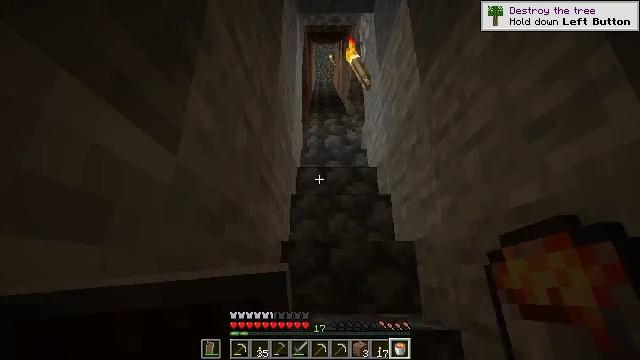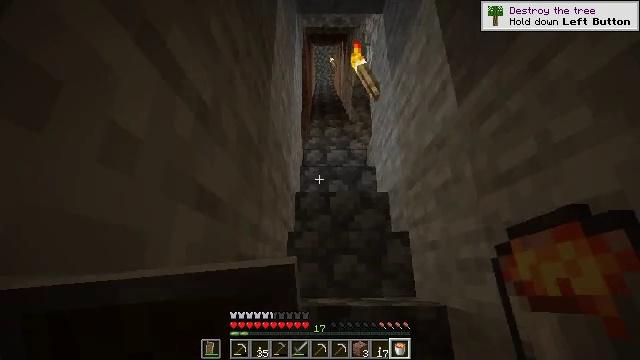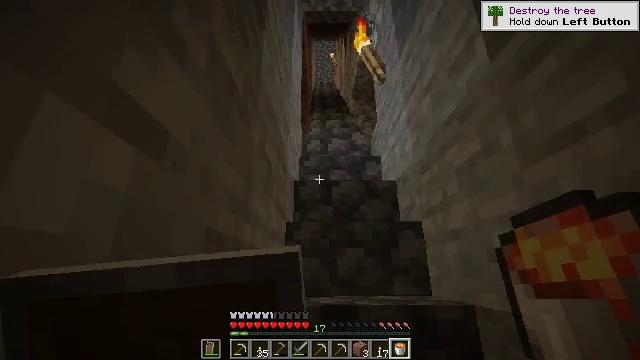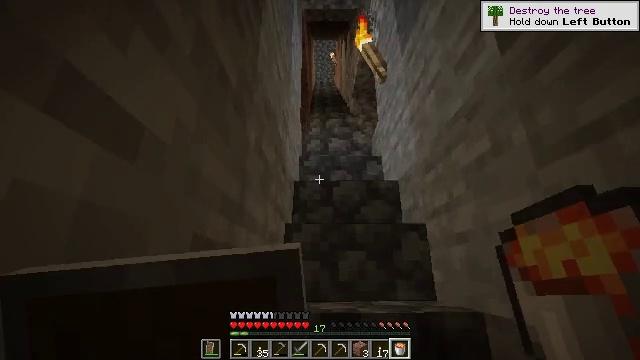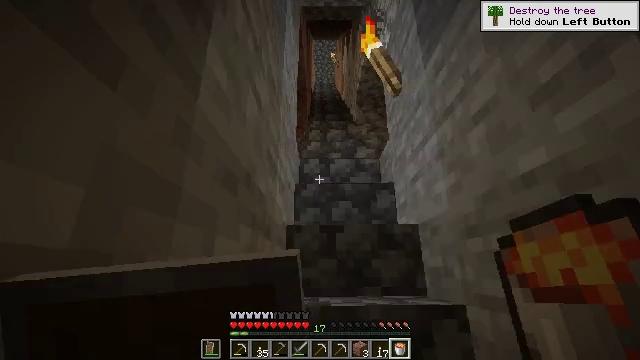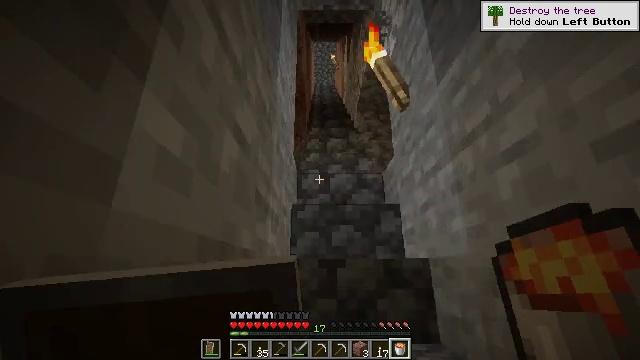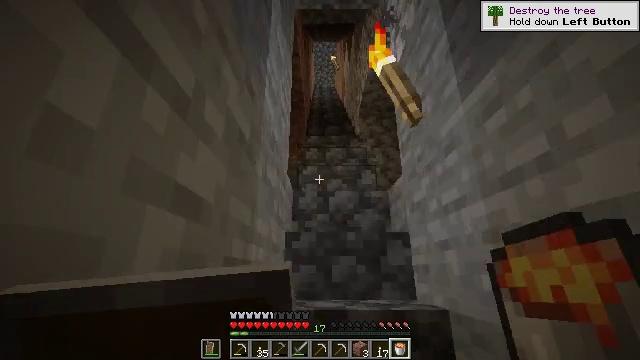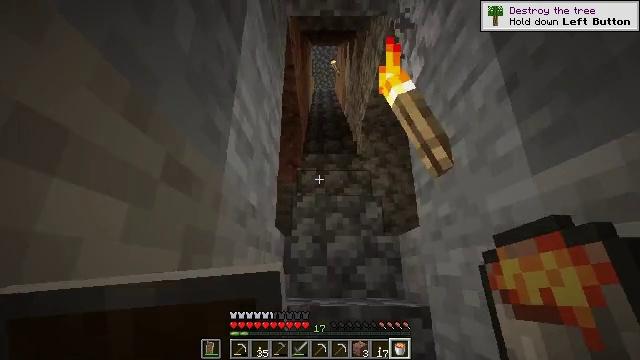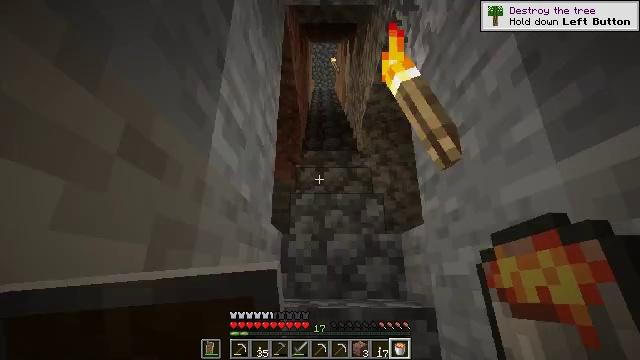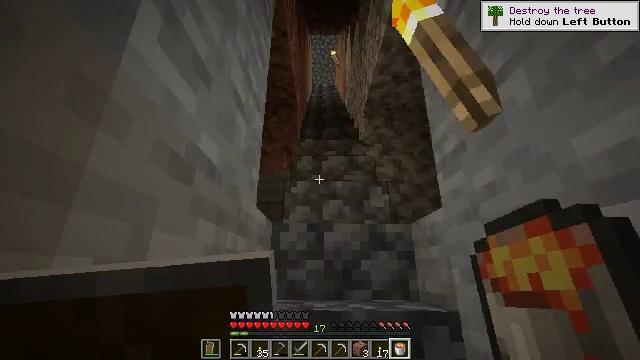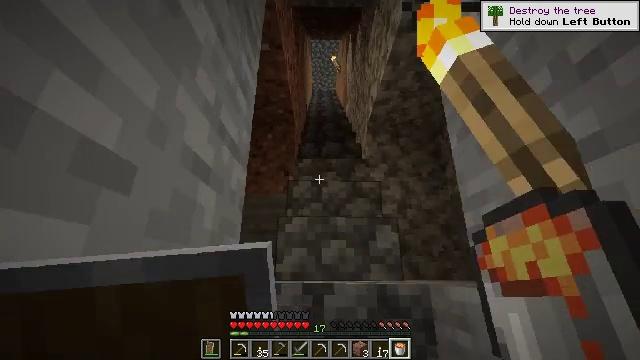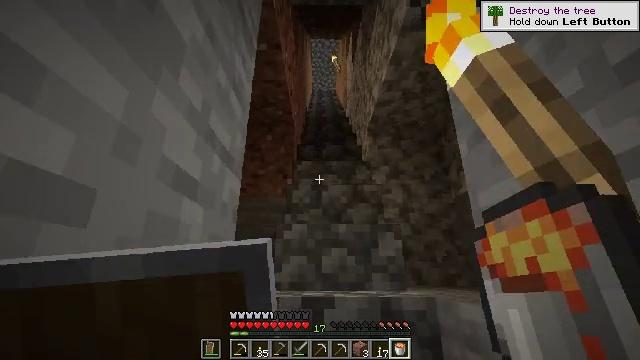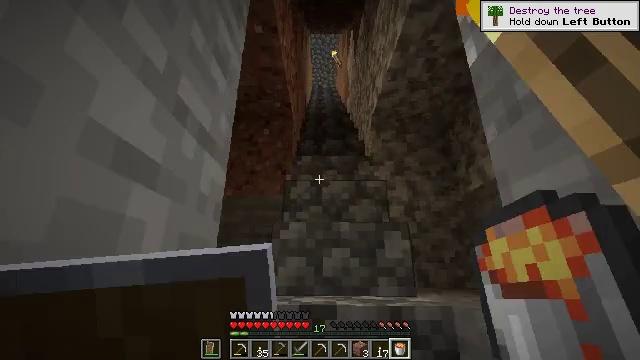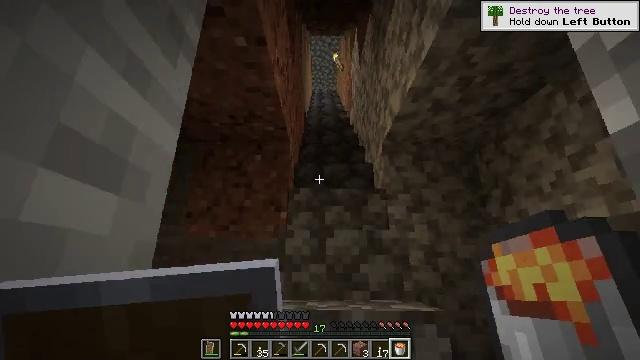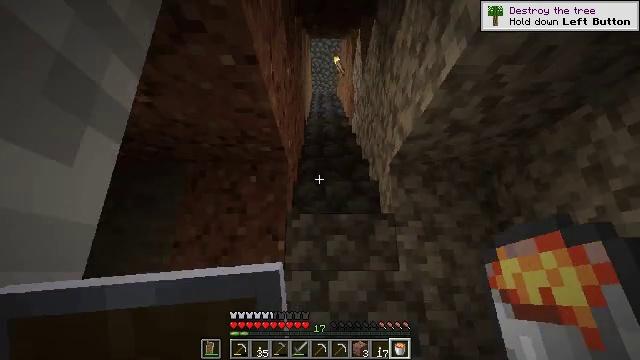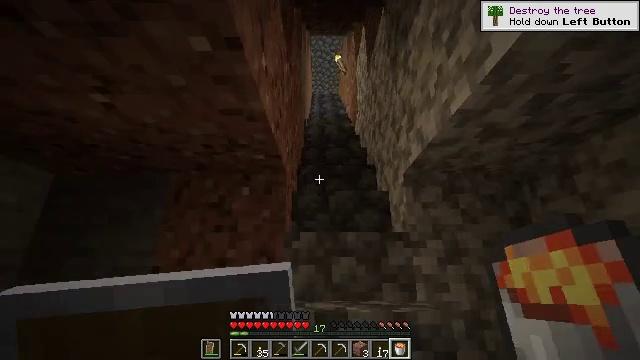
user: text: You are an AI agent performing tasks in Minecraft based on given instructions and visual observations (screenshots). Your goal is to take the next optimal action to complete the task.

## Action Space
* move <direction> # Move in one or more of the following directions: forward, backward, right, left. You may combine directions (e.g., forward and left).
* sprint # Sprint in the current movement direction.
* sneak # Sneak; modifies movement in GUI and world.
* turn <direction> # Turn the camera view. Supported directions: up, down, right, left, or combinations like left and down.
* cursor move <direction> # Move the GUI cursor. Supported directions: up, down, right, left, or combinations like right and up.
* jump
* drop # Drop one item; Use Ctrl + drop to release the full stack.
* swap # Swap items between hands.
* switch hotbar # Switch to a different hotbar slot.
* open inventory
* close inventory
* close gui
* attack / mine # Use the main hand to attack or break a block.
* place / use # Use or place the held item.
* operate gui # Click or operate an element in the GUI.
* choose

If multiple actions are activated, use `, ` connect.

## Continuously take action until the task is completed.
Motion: motion action
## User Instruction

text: craft item air
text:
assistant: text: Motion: move forward
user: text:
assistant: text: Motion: move forward
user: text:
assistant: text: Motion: move forward
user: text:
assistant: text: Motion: move forward
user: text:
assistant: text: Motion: move forward
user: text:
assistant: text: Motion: move forward
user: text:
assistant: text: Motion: move forward
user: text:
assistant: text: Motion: move forward
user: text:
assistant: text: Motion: move forward
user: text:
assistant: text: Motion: move forward
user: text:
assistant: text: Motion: move forward
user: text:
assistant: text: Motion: move forward
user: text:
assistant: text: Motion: move forward
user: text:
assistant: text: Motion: move forward
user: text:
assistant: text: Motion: move forward
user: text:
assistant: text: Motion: move forward
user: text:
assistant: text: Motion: move forward
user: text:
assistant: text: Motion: move forward
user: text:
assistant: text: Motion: move forward
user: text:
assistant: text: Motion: move forward
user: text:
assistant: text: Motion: move forward
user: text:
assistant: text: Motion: move forward
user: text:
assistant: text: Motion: move forward
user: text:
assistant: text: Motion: move forward
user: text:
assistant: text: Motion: move forward and move right
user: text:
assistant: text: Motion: move forward and move right
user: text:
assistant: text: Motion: move forward and move right
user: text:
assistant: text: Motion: move forward
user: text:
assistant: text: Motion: move forward
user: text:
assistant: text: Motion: move forward